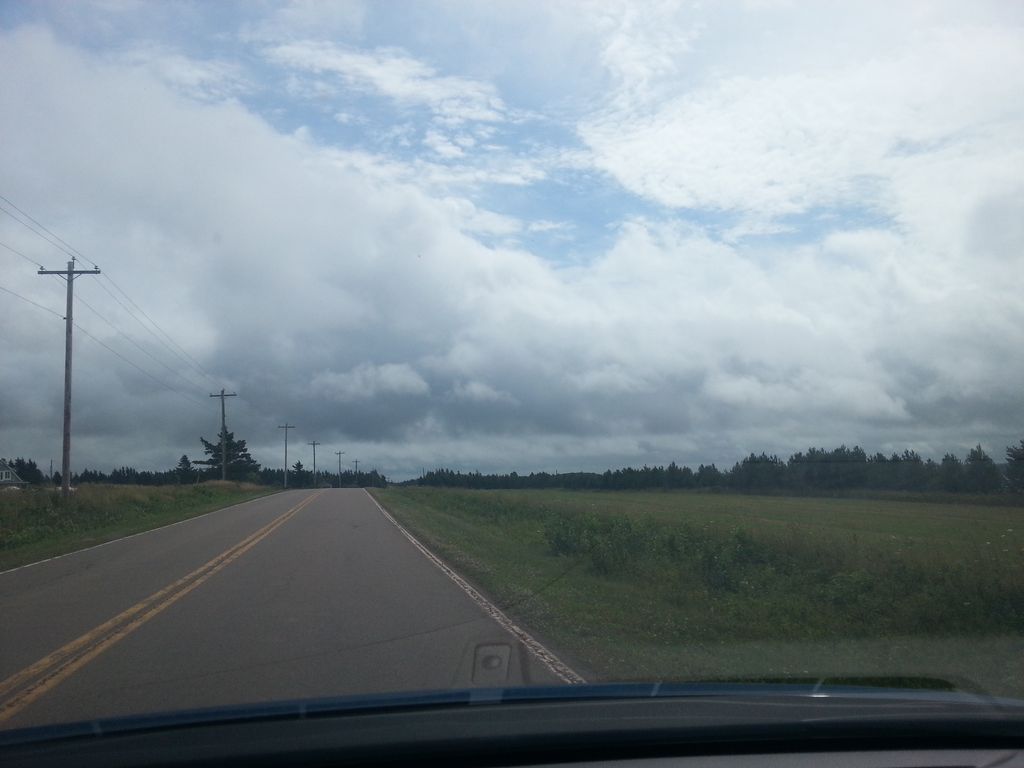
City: charlottetown